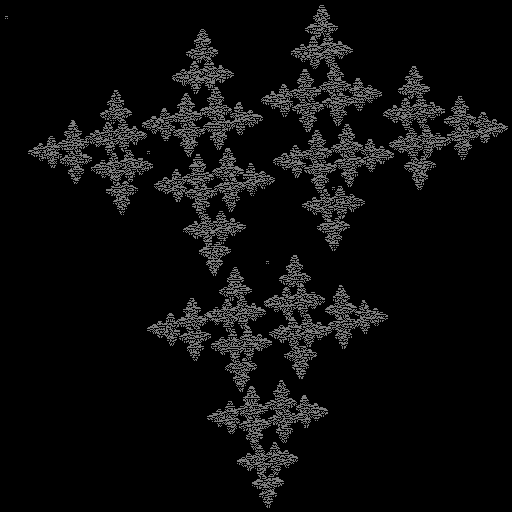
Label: crystal